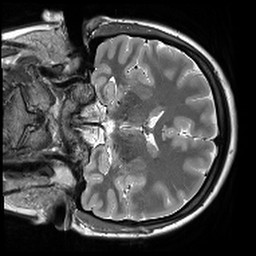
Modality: T2starw
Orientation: coronal
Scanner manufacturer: siemens
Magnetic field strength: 3 T
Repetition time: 9.86 s
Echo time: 0.05 s